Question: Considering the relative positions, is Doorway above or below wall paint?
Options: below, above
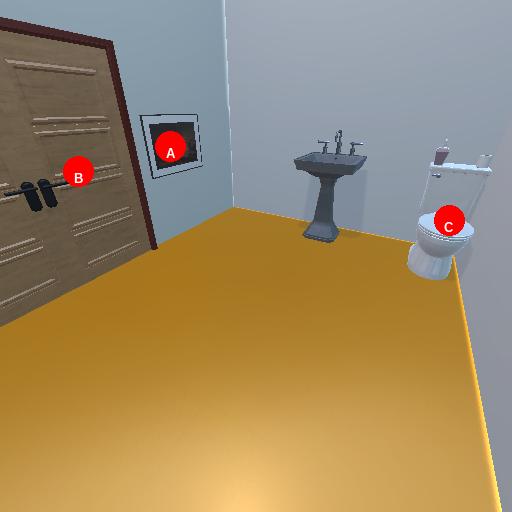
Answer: below